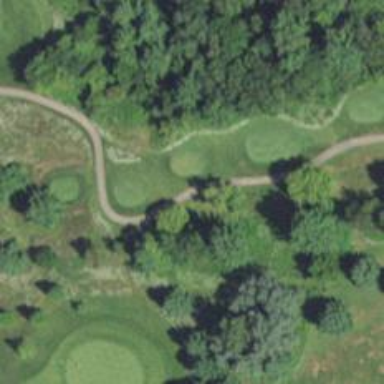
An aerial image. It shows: Well-maintained footway with grade1 tracktype. It resembles path in golf course.